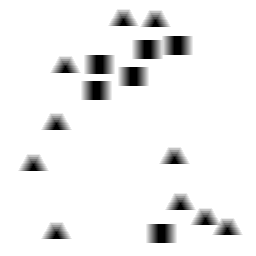
Squares: 6
Triangles: 10
Stars: 0
Total shapes: 16